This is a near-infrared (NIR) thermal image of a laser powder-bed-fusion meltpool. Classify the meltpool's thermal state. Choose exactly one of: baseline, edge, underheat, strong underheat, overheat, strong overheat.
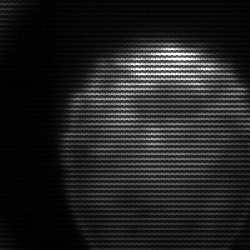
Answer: edge